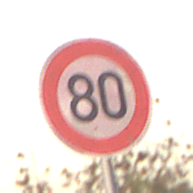
Verkehrszeichen: Geschwindigkeit80
Umgebung: Outdoor, Nature
Tageszeit: SunriseSunset
Wetter: PartlyCloudy
Licht: Natural
Jahreszeit: NotSpecified
Kontrast: LowContrast